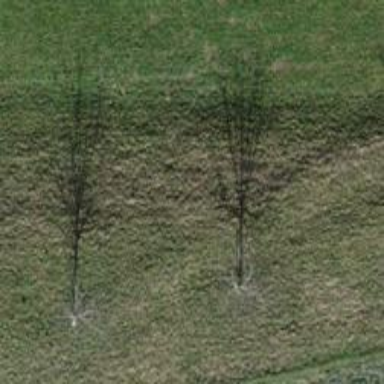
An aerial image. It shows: Deciduous tree with broadleaved leaves.